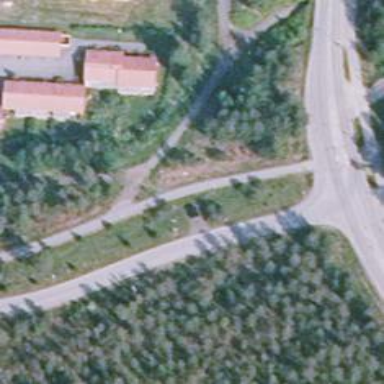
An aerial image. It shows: Cycleway.